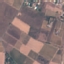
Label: PermanentCrop